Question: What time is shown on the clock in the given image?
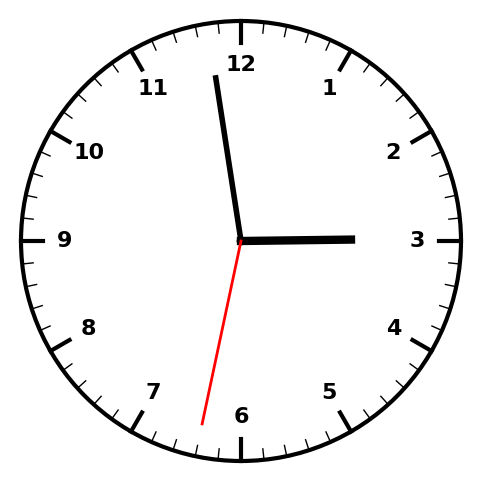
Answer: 02:58:32